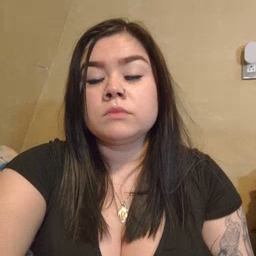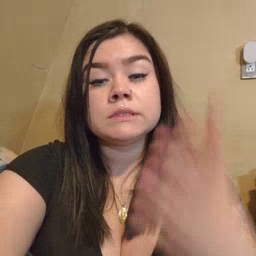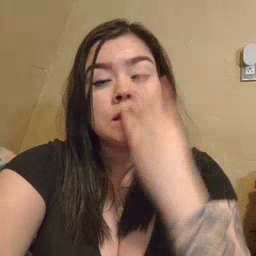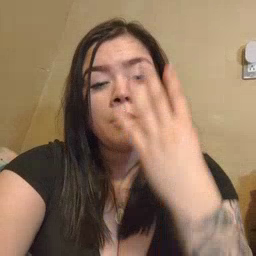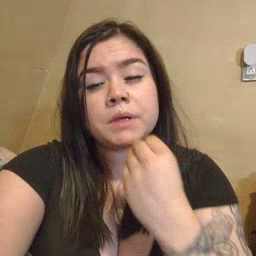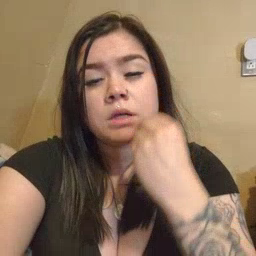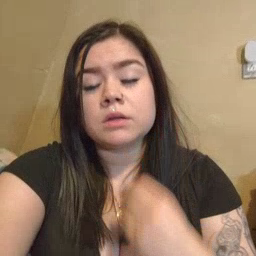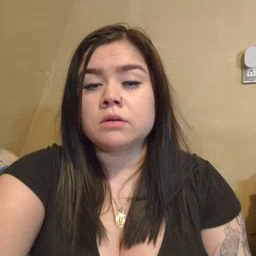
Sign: sleepy